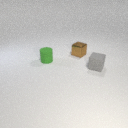
small green rubber cylinder to the left of small brown metal cube